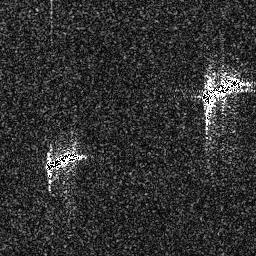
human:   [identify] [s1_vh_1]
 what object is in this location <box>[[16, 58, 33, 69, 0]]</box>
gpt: <ref>1 medium ship at the left</ref>